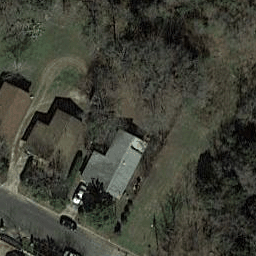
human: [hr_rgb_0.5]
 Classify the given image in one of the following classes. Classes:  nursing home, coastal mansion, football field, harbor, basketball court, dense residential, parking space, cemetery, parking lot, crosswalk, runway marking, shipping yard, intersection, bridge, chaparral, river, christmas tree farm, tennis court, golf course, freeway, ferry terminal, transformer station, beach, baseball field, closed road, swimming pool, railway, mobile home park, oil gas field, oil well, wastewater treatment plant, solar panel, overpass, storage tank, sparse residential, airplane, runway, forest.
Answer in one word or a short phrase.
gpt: sparse residential